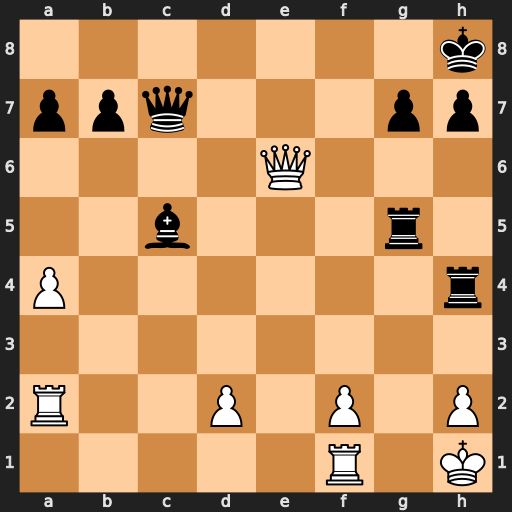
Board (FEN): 7k/ppq3pp/4Q3/2b3r1/P6r/8/R2P1P1P/5R1K
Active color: w
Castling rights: -
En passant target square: -
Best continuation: Qe8+ Bf8 Qxf8#